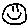
Label: smiley face